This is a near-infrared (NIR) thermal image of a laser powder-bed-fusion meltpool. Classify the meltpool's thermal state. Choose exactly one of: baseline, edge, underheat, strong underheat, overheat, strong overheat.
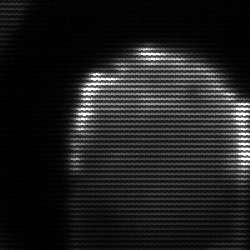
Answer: edge